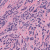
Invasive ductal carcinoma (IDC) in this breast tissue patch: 0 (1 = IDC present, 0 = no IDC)